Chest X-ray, AP view. Patient: 60 years old, sex M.
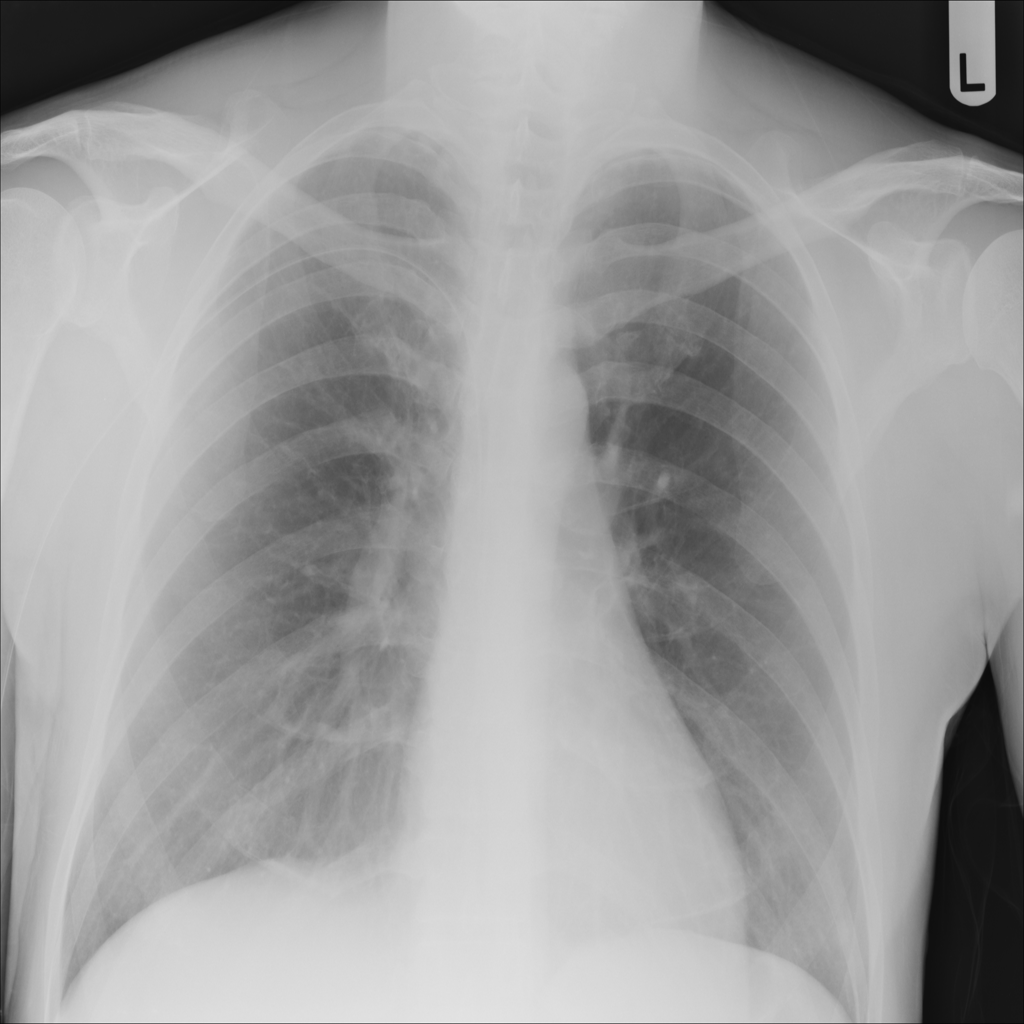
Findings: No Finding